Question: Who manages this chat?
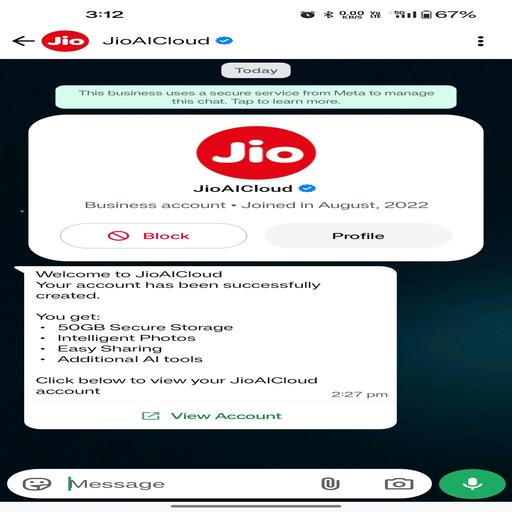
Answer: Meta